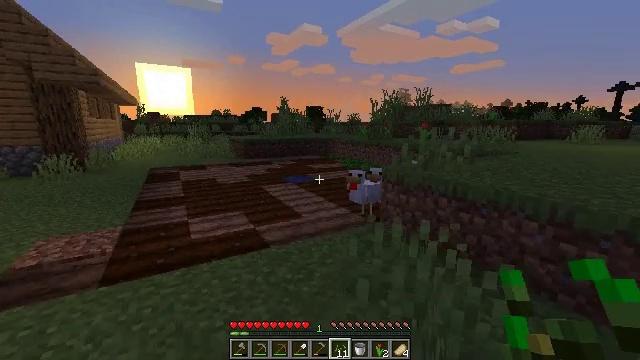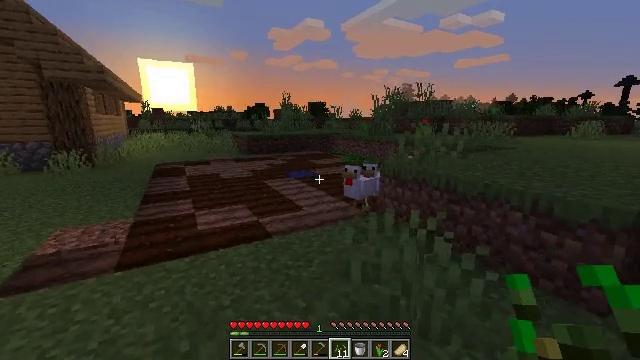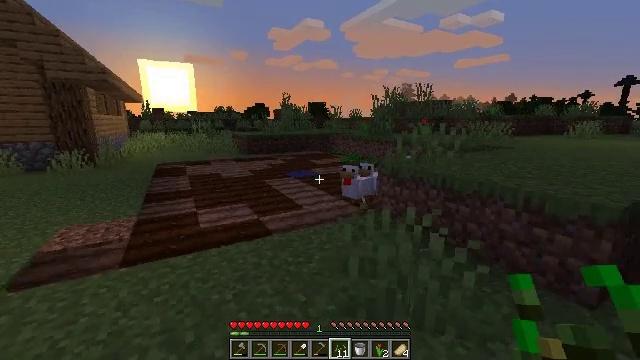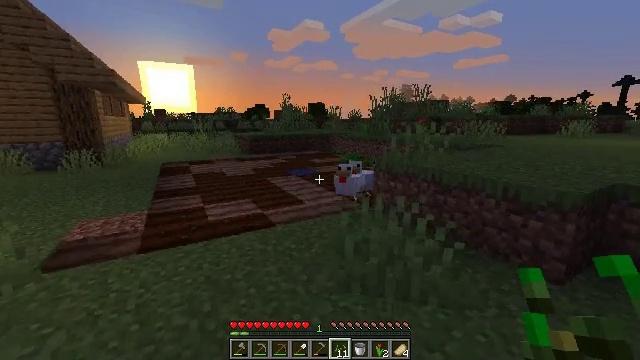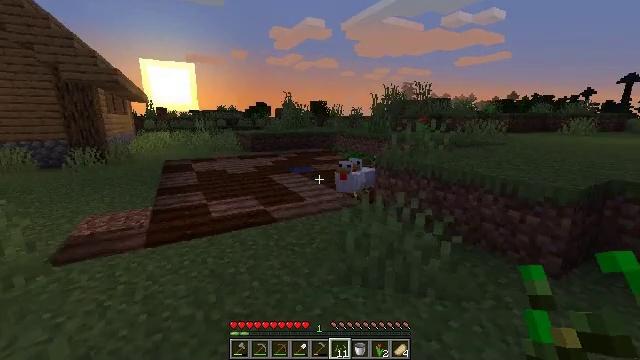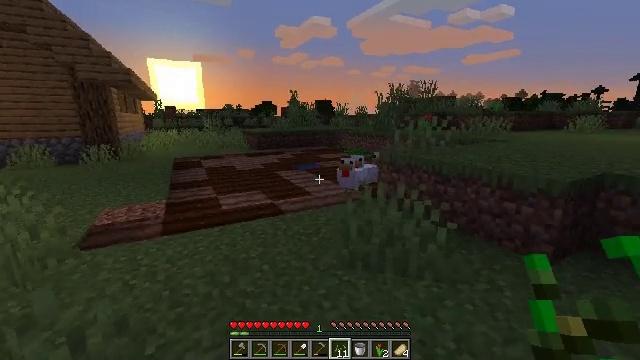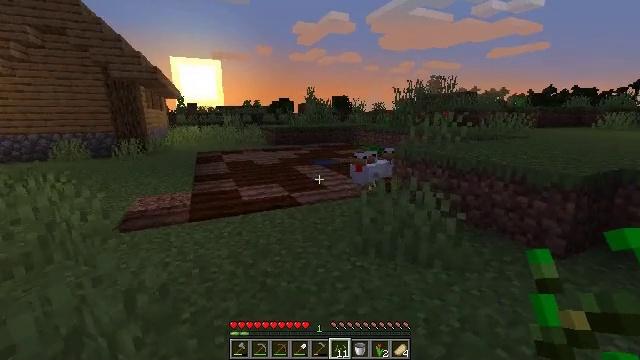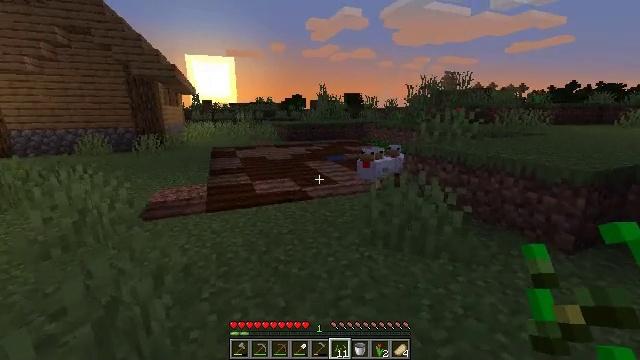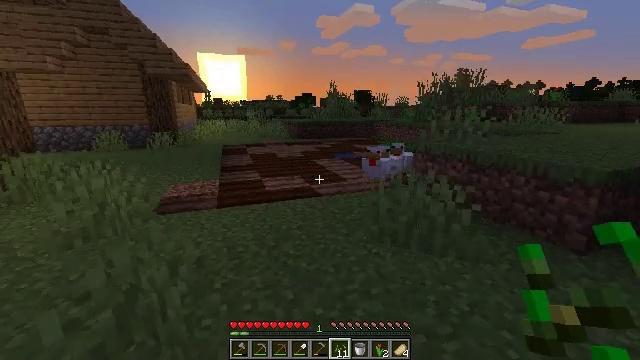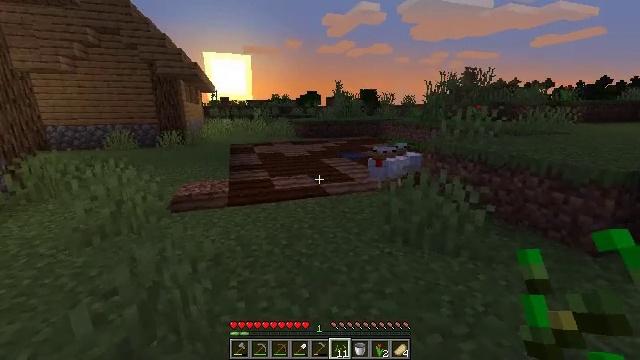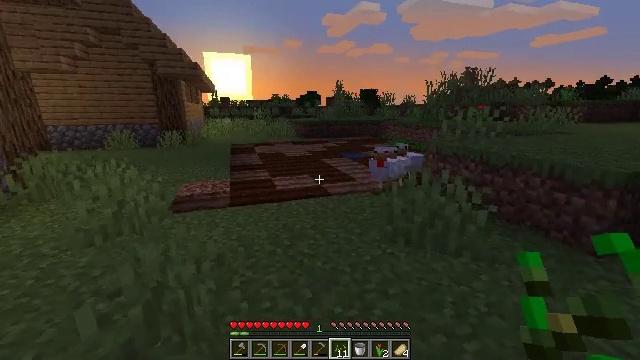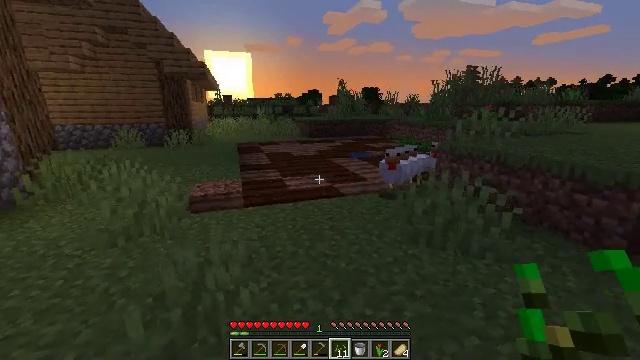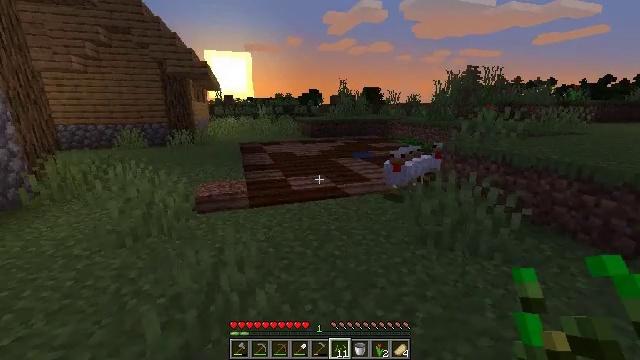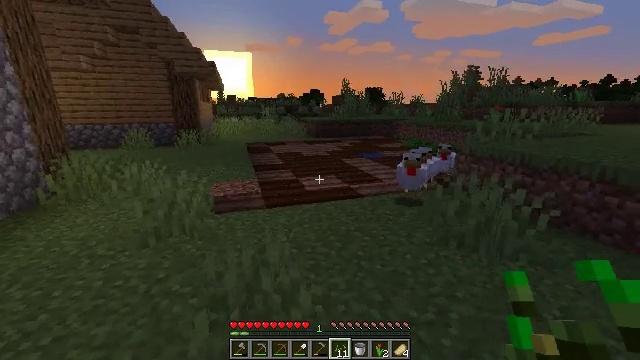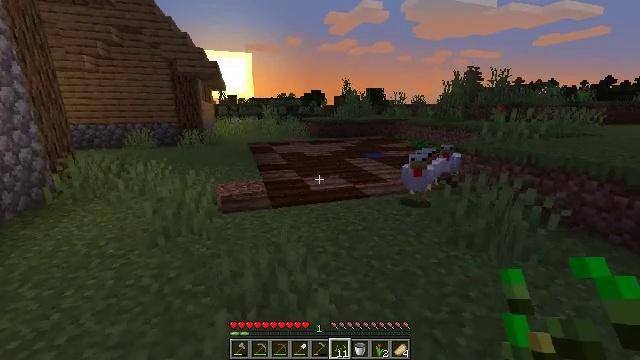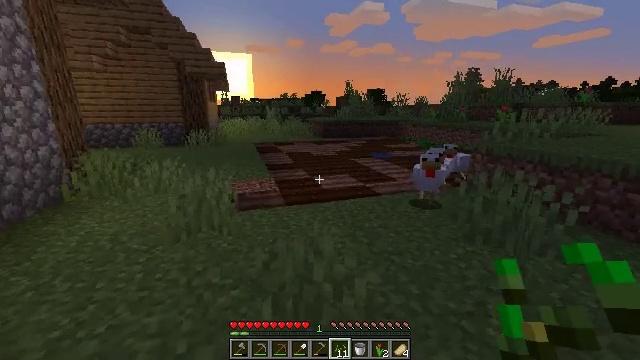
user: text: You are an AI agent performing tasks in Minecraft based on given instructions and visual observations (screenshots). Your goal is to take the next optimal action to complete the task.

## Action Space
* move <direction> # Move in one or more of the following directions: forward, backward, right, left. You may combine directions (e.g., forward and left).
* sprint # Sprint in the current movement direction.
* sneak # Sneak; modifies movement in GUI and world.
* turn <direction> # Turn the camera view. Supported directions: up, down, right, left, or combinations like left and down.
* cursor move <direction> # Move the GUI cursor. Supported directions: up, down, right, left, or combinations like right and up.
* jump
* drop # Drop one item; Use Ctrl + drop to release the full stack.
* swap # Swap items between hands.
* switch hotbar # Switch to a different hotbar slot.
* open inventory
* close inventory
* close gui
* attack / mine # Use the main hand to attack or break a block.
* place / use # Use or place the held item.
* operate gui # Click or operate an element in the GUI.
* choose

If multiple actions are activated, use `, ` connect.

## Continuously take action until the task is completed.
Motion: motion action
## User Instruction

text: Remove the oak stairs to repurpose them.
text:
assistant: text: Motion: move back
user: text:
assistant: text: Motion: move back
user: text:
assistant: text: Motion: move back
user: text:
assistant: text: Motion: move back
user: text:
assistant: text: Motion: move back, turn left
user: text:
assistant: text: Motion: turn left
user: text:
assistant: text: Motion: turn left
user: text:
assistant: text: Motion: turn left
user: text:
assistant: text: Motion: move left, turn left
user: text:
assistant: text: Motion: move left
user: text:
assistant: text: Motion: move left
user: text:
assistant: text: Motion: move left
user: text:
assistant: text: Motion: move left
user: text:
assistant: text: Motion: move left
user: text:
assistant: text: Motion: move back and move left
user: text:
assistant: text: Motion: move back and move left
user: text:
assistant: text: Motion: move back and move left
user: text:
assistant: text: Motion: move back and move left
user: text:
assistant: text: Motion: move back
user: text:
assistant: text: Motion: move back
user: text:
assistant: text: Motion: move back
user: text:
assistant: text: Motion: move back
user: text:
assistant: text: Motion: move back
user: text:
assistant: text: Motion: move back
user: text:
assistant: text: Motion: move back
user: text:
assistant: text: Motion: move back
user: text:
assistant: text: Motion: move back
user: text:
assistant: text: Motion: move back
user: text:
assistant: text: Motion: move back
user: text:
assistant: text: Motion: move back